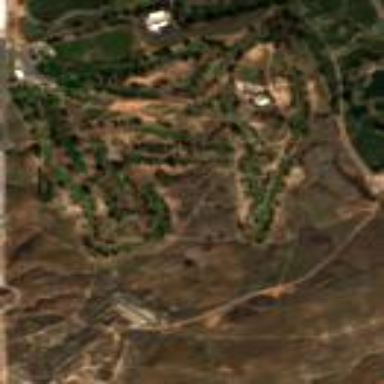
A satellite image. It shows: Golf course.